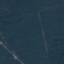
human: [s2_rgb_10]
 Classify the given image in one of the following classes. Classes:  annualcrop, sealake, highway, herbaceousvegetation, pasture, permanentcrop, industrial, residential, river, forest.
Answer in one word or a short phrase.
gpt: Forest